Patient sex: M
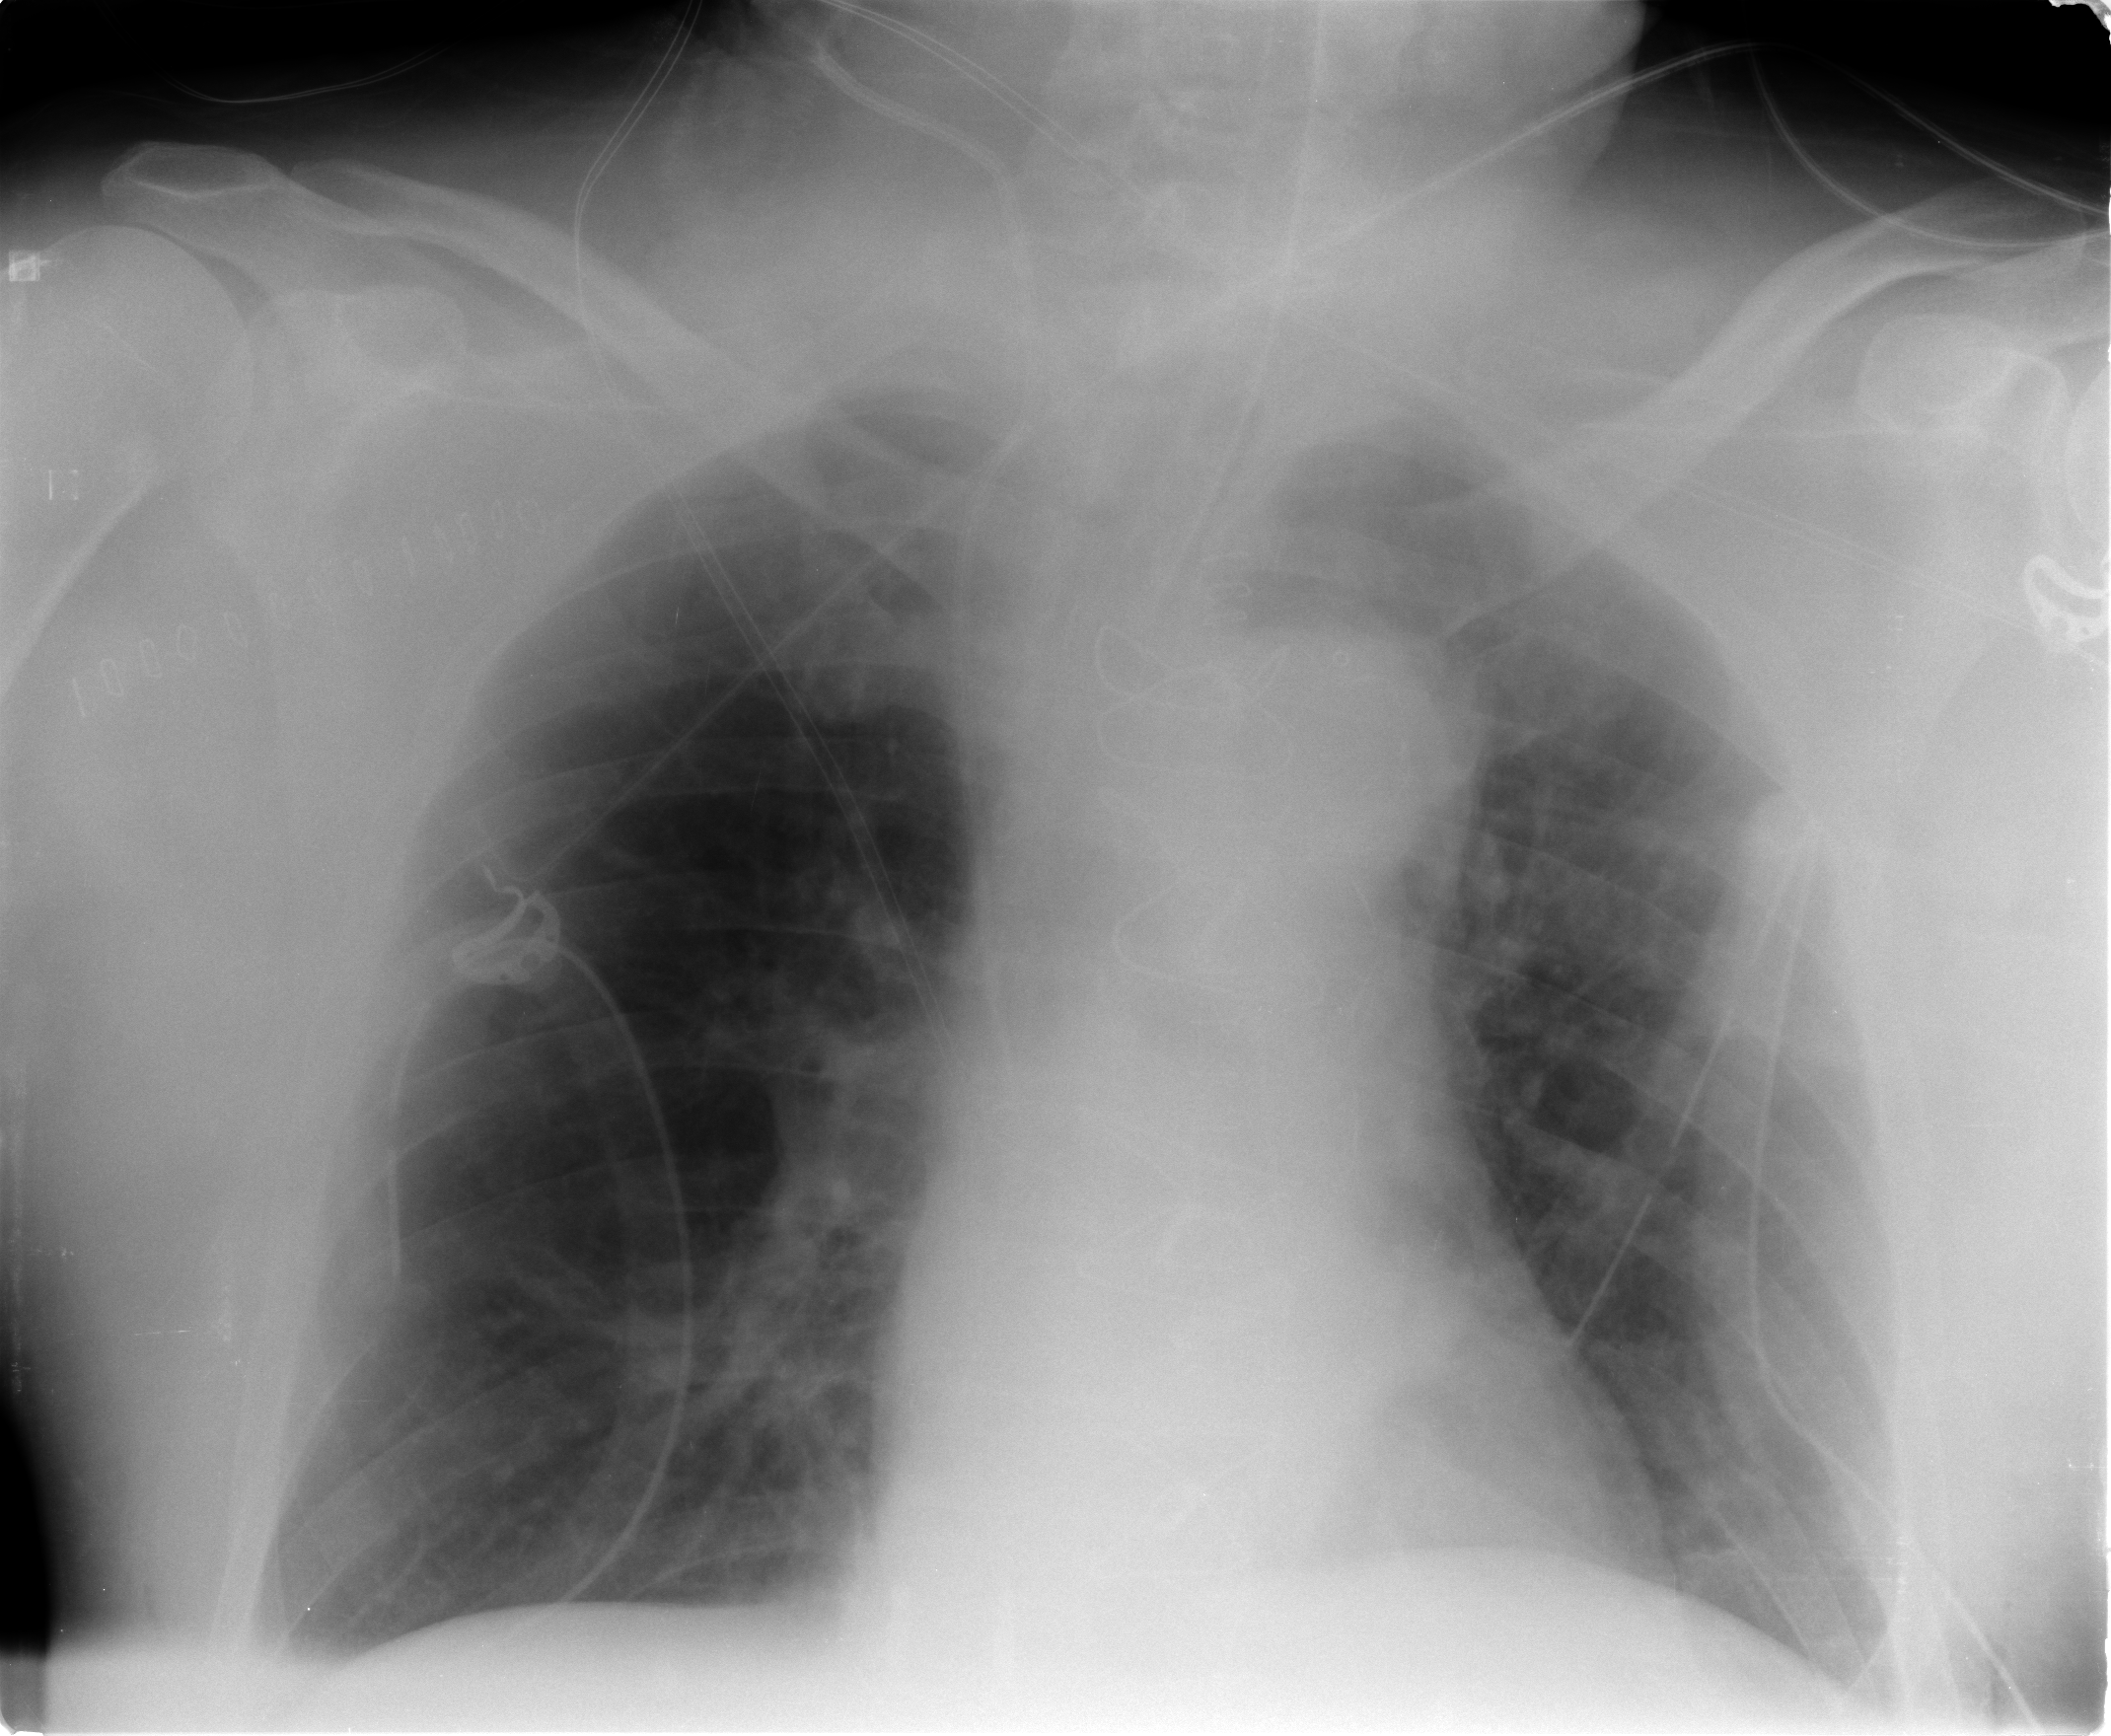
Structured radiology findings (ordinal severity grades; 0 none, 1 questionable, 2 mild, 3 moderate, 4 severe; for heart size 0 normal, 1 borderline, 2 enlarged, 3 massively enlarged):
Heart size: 2
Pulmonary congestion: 2
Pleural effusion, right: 0
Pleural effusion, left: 0
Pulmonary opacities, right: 0
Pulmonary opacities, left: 0
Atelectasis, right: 1
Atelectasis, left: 1